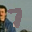
Label: 7